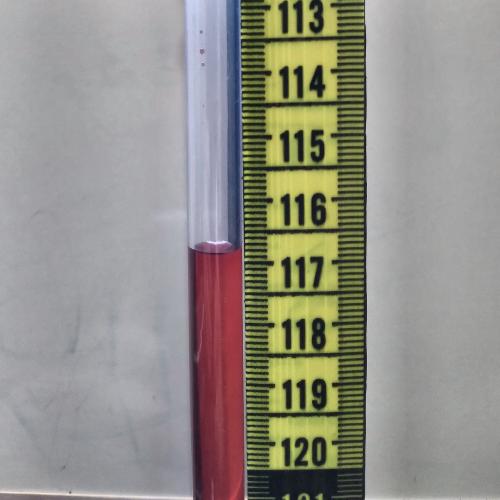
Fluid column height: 116.8 cm